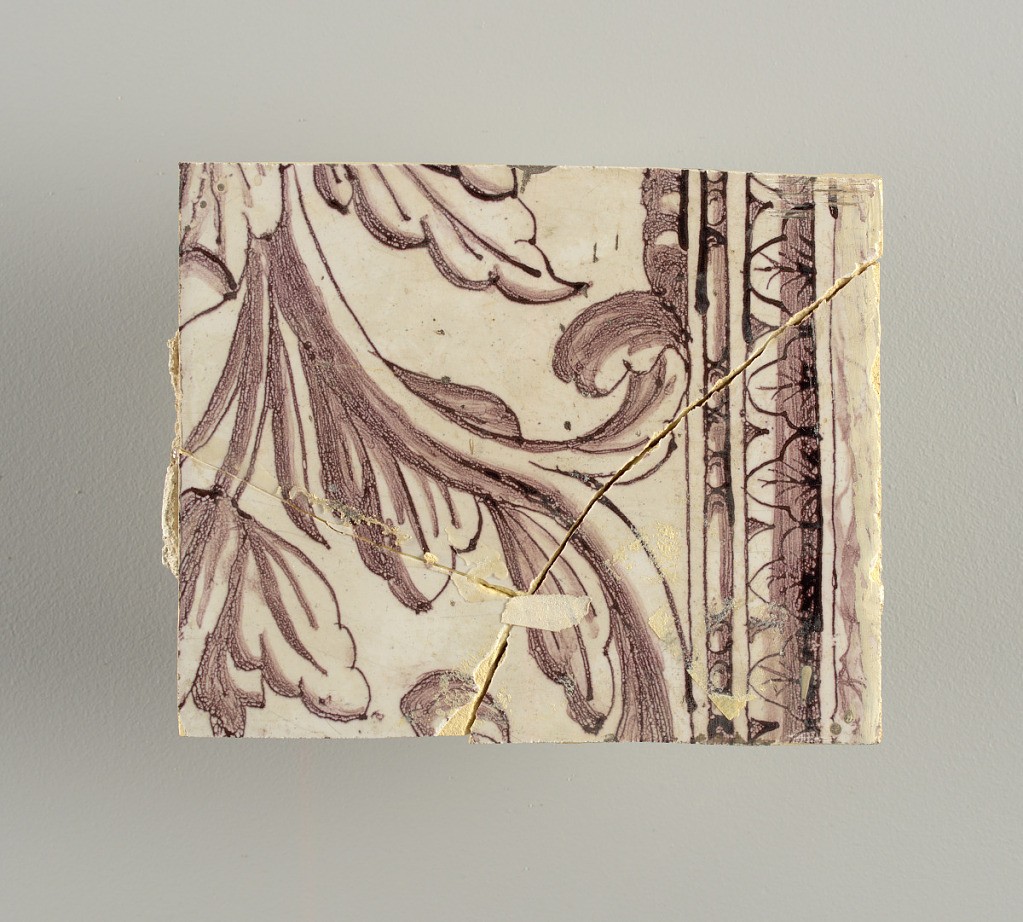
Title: Wall facing
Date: ca. 1725
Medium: Tin-glazed earthenware, underglaze
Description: Horizontal rectangle.  Thirty-seven tiles wide and twenty-one high with opening for door or window nineteen and one-half tiles high and twelve wide.  To left and right of opening, centered canopy above. Left, woman representing Hope, right, a sculputure urn.  Centered above opening, a mascaron.  Arabesque design of foliage.